Question: Determine whether the two graphs given in the figure are isomorphic. If you think they are isomorphic, answer 1; if you think they are not isomorphic, answer 0.
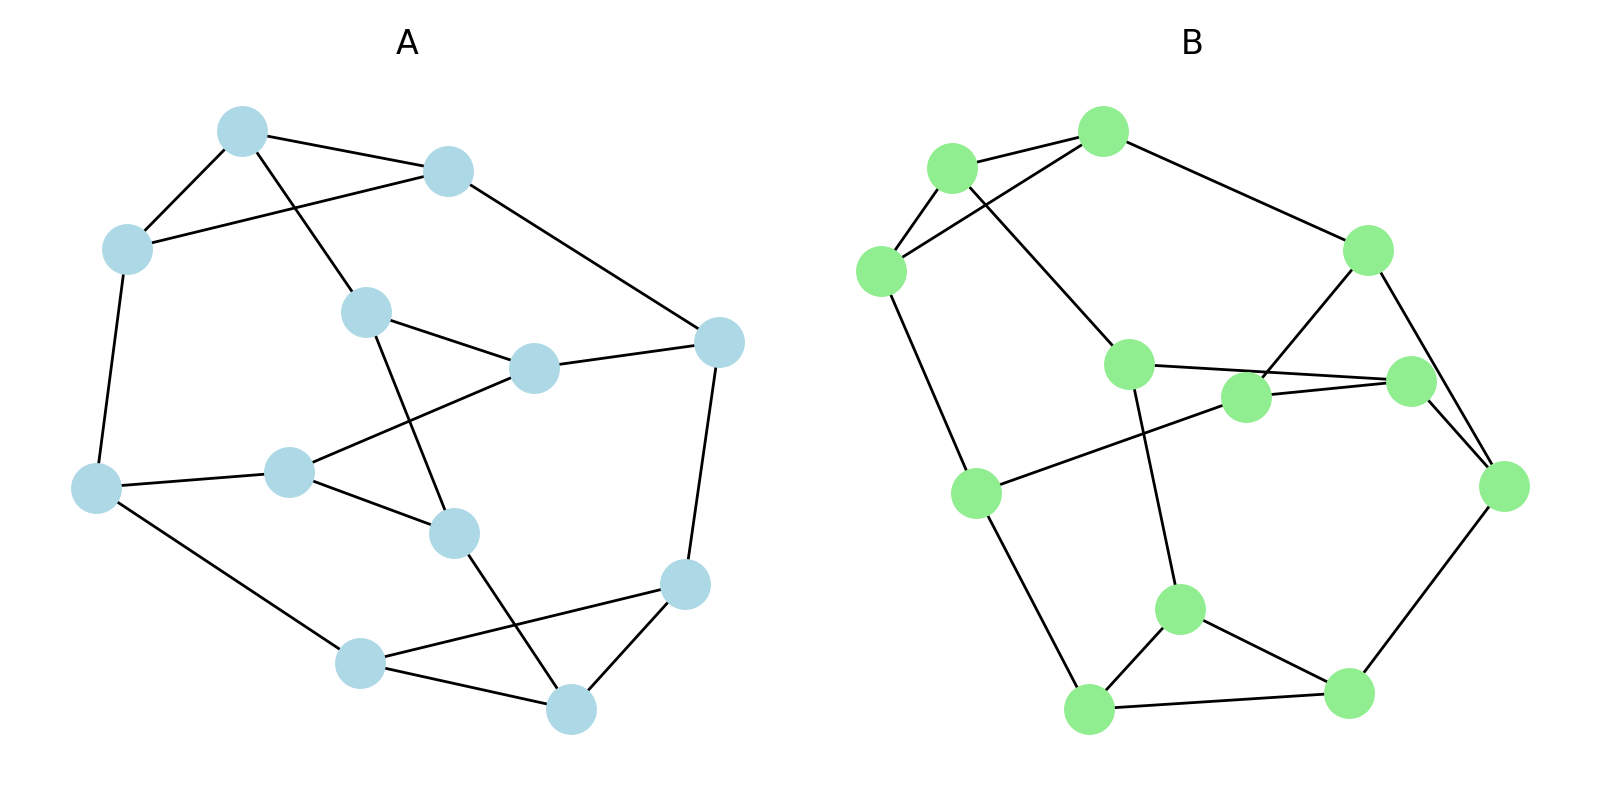
Answer: 1